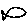
Label: fish